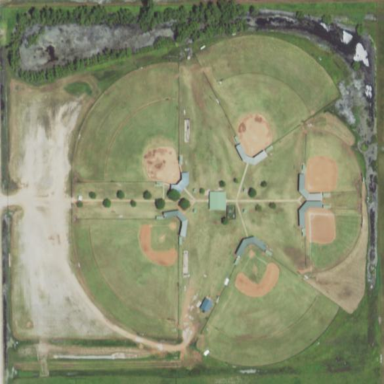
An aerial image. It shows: Sports center catering to baseball and softball enthusiasts.